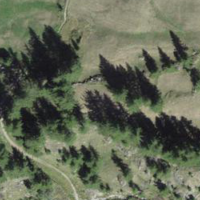
EUNIS habitat code: 31
Species observed at this site:
Ranunculus platanifolius
Tanacetum vulgare
Hippocrepis comosa
Clinopodium alpinum